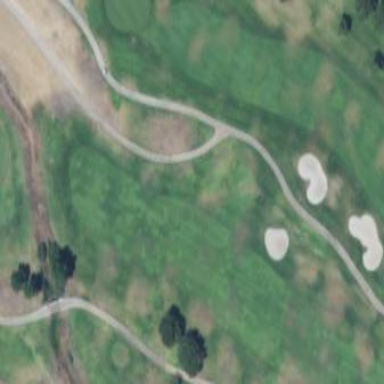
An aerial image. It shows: Scenic golf fairway.